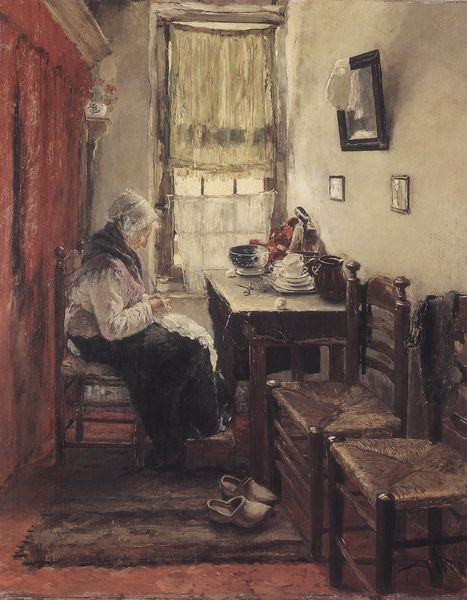
Titel: Im Alteleutehaus zu Zandvoort
Künstler: Fritz von Uhde
Standort: Nürnberg.
Institution: Germanisches Nationalmuseum
Schlagwörter: dunkel, gemälde, schatten, umhang, weiß, grün, impressionismus, sitzen, wäsche, blume, blumen, braun, fenster, frau, glas, grau, hell, holz, kleid, lampe, licht, nase, profil, raum, schwarz, stroh, stuhl, stühle, tisch, zimmer, dame, haus, rot, schal, tuch, haube, malerei, rock, teppich, alt, mütze, trinken, wand, alte, arm, bluse, falten, mensch, rahmen, schale, schüssel, teller, bild, bildnis, holland, innenraum, möbel, niederlande, portrait, spiegel, tischdecke, vorhang, öl, einsamkeit, boden, interieur, mantel, sessel, sitzend, stoff, tücher, innen, gebeugt, genre, kanne, krug, stillleben, vase, blumentopf, schürze, bilder, bilderrahmen, schrank, enge, genrebild, schuhe, arbeiten, bäuerin, klein, schemel, ölgemälde, chair, curtain, curtains, hat, oil, red, white, window, women, black, carpet, chairs, gardine, interior, lace, lady, manet, old, painting, room, table, wall, woman, yellow, handarbeit, kopftuch, nähen, stricken, schmal, halstuch, flowers, korb, mirror, näherin, old woman, picture, rug, schneiderin, sewing, wardrobe, tasse, brown, floor, stube, kammer, sticken, stola, wände, eng, schere, alter, geschirr, schuh, liebermann, bast, kasten, biedermeier, tassen, küche, pantoffel, handwerk, versunken, flower, house, hans, korbstuhl, gefäße, alte frau, oma, frame, shawl, max liebermann, impressionism, bonnet, cap, grandmother, desk, hausschuhe, pantoffeln, frames, sunlight, großmutter, amsterdam, holzschuhe, clocks, kloks, human, monet, renoir, alkoven, ceiling, shoes, alkofen, degas, häkeln, cup, sieb, fra, rough, paint, dutch, tuc, needles, saucer, handarbeiten, clogs, plate, jug, pitcher, cieling, porcelain, korbstühle, bowl, straw, pain, black dress, wannd, lonely, flemish, shades, beengt, flechtstühle, kerakmik, stickende frau, vorhangstühle, barefoot, inside, alone, closet, thread, old lady, scissors, craft, dishes, 19, stitch, 1, plates, widow, seweing, tatting, ladderback, clobs, baclk, deags, picures